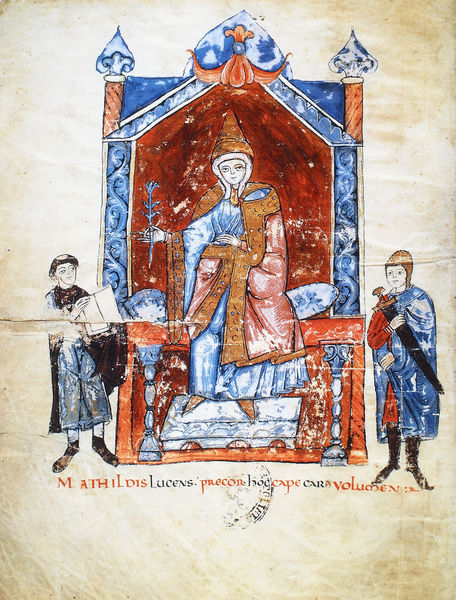
Titel: Vita der Gräfin Mathilde von Canossa (De Principibus Canusinis)
Künstler: Donizo
Institution: Vatikan, Biblioteca Apostolica Vaticana
Schlagwörter: blau, hand, mann, umhang, gelb, menschen, blume, frau, hut, männer, stuhl, zeichnung, rot, haube, mütze, diener, gewand, gold, sessel, turm, schrift, papier, stab, bischof, kaiser, kissen, könig, papst, thron, glatze, podest, foto, buch, religion, türme, seite, schwert, tron, ritter, altar, mittelalter, mönch, huldigung, königin, heilige, siegel, heilig, tonsur, romanisch, latein, buchmalerei, majuskel, höfling, mathilde